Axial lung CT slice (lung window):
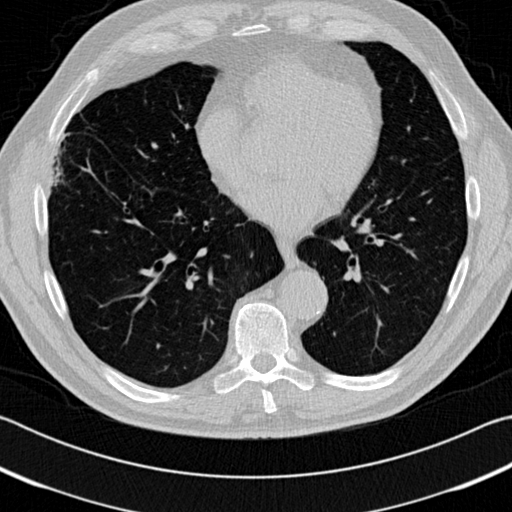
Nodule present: no